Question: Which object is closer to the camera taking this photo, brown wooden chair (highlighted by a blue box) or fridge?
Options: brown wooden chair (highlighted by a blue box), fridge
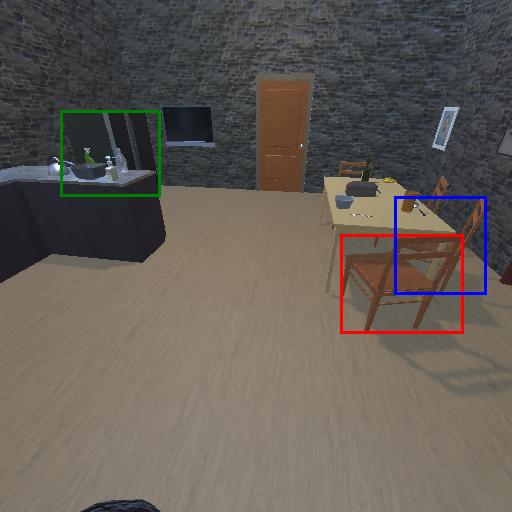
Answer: brown wooden chair (highlighted by a blue box)